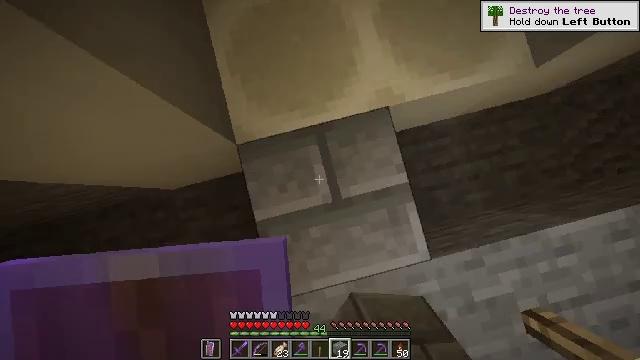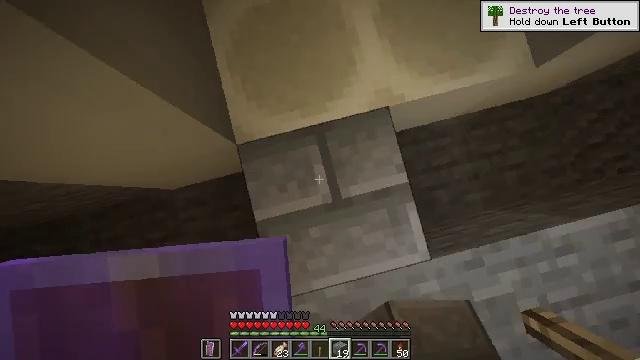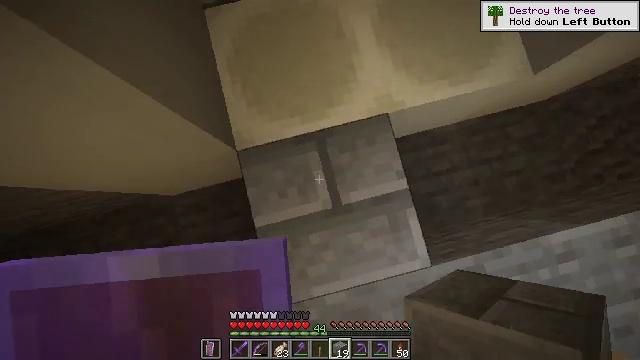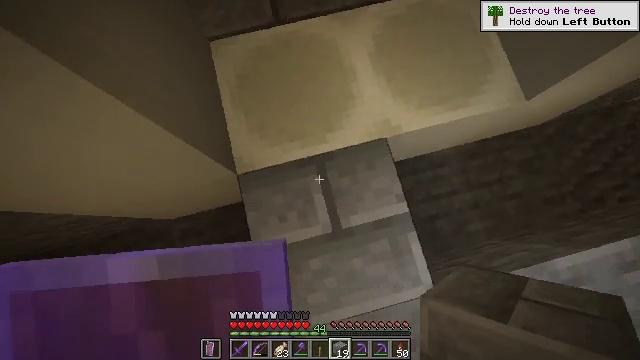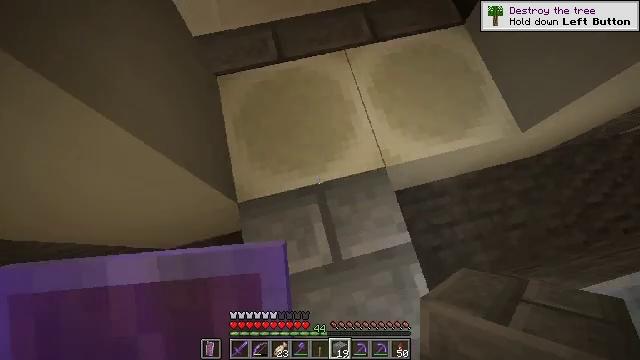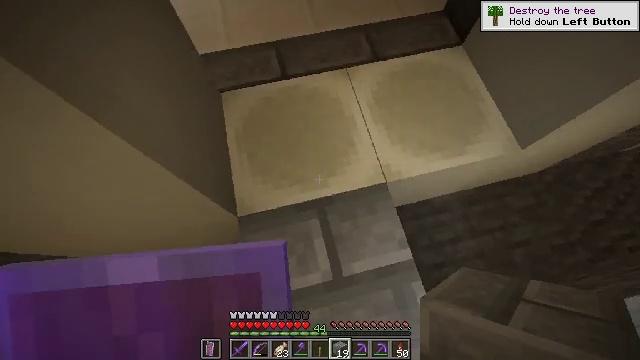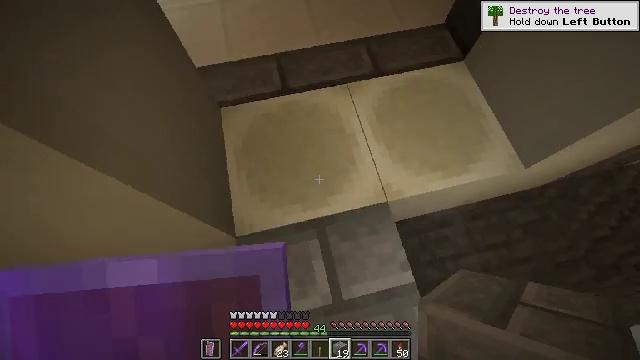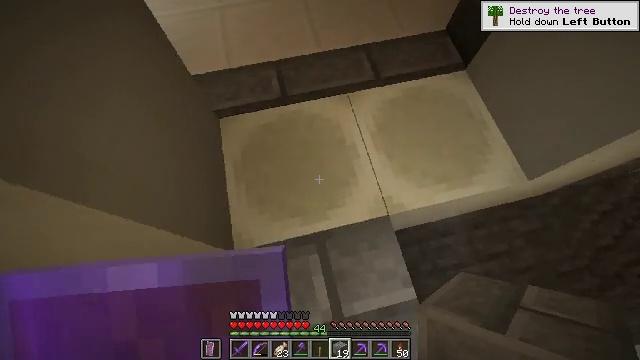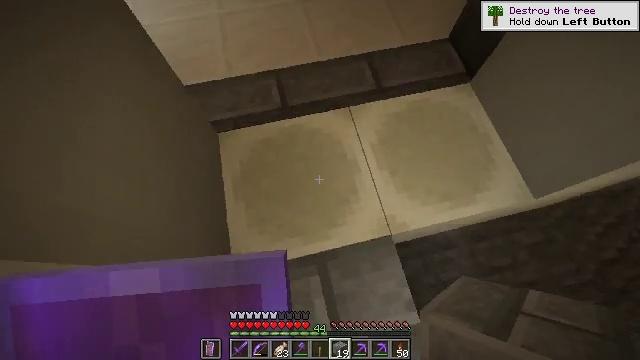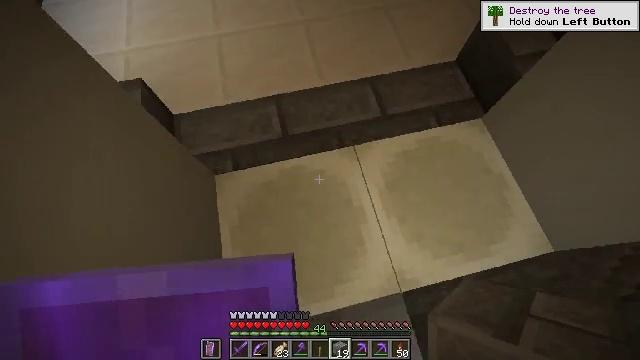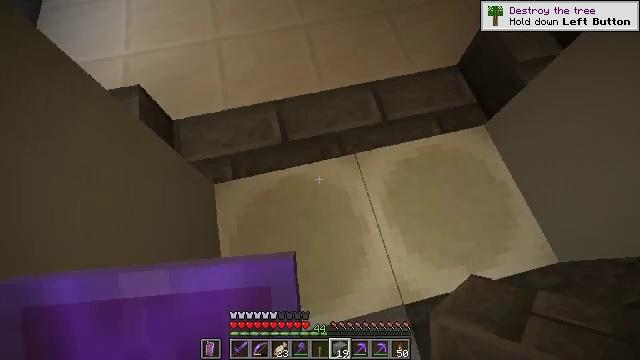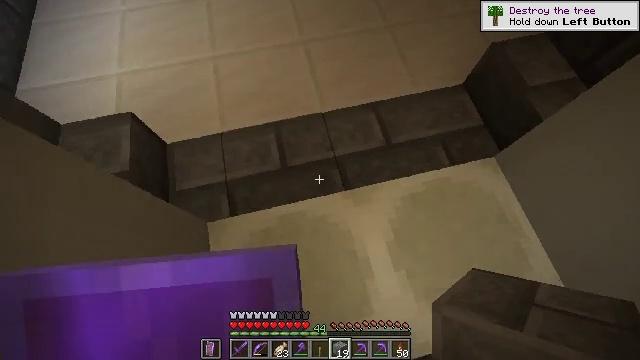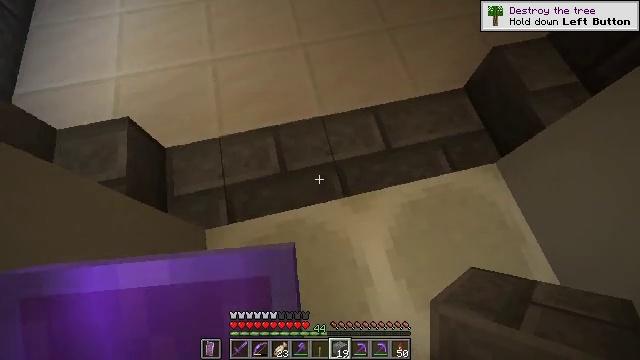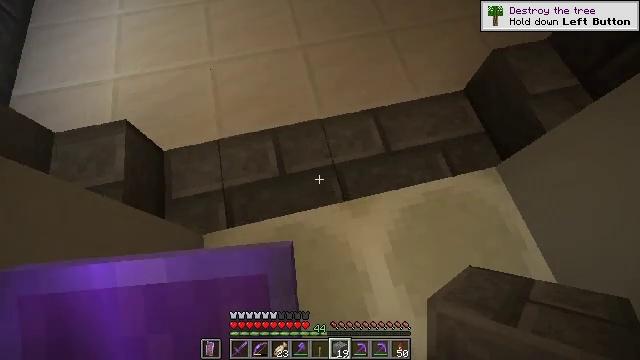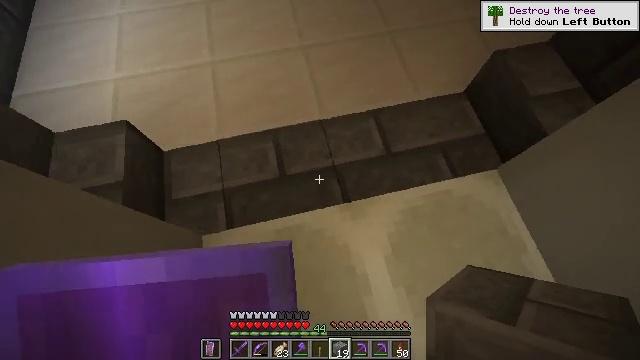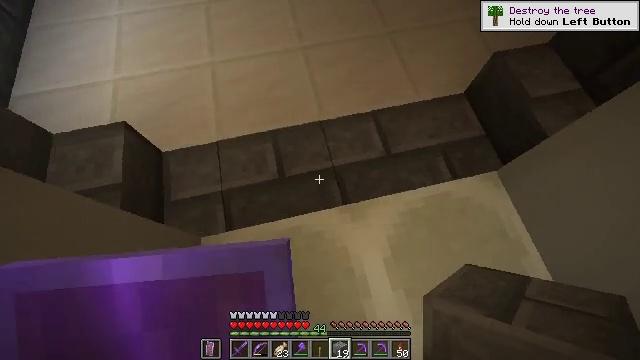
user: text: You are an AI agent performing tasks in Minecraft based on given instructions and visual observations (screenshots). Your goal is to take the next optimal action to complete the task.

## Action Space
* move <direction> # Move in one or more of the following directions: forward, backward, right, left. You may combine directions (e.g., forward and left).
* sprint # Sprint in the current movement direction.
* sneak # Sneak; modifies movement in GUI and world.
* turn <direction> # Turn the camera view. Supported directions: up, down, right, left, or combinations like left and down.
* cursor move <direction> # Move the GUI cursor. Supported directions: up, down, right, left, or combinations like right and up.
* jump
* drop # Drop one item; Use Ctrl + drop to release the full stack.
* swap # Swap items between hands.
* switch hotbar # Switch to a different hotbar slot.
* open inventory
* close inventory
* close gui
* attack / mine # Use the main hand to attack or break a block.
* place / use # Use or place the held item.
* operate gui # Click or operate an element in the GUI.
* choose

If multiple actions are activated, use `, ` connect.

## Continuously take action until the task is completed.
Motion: motion action
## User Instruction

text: Get stone bricks for construction purposes.
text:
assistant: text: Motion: no_op
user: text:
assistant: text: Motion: turn up
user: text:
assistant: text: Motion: turn up
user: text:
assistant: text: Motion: turn up
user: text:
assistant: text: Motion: turn up
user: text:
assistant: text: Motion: move forward, turn up
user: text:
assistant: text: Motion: move forward
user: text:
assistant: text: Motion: move forward
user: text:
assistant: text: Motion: move forward
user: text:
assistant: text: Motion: move forward
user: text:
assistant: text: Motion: no_op
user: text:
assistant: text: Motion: no_op
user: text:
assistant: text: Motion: no_op
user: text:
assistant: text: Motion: no_op
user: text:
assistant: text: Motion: no_op
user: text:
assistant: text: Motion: no_op
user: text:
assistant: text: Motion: no_op
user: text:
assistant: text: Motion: turn left
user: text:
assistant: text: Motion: turn left
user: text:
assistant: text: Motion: turn left and down
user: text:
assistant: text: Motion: turn left and down
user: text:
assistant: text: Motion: turn left
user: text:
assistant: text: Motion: turn left and down
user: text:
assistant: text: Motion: turn left
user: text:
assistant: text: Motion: no_op
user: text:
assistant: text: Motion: no_op
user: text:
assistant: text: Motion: turn left
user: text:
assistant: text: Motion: turn left and up
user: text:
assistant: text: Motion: turn left and up
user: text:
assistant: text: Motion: turn left and up